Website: apple
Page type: customer-info-address
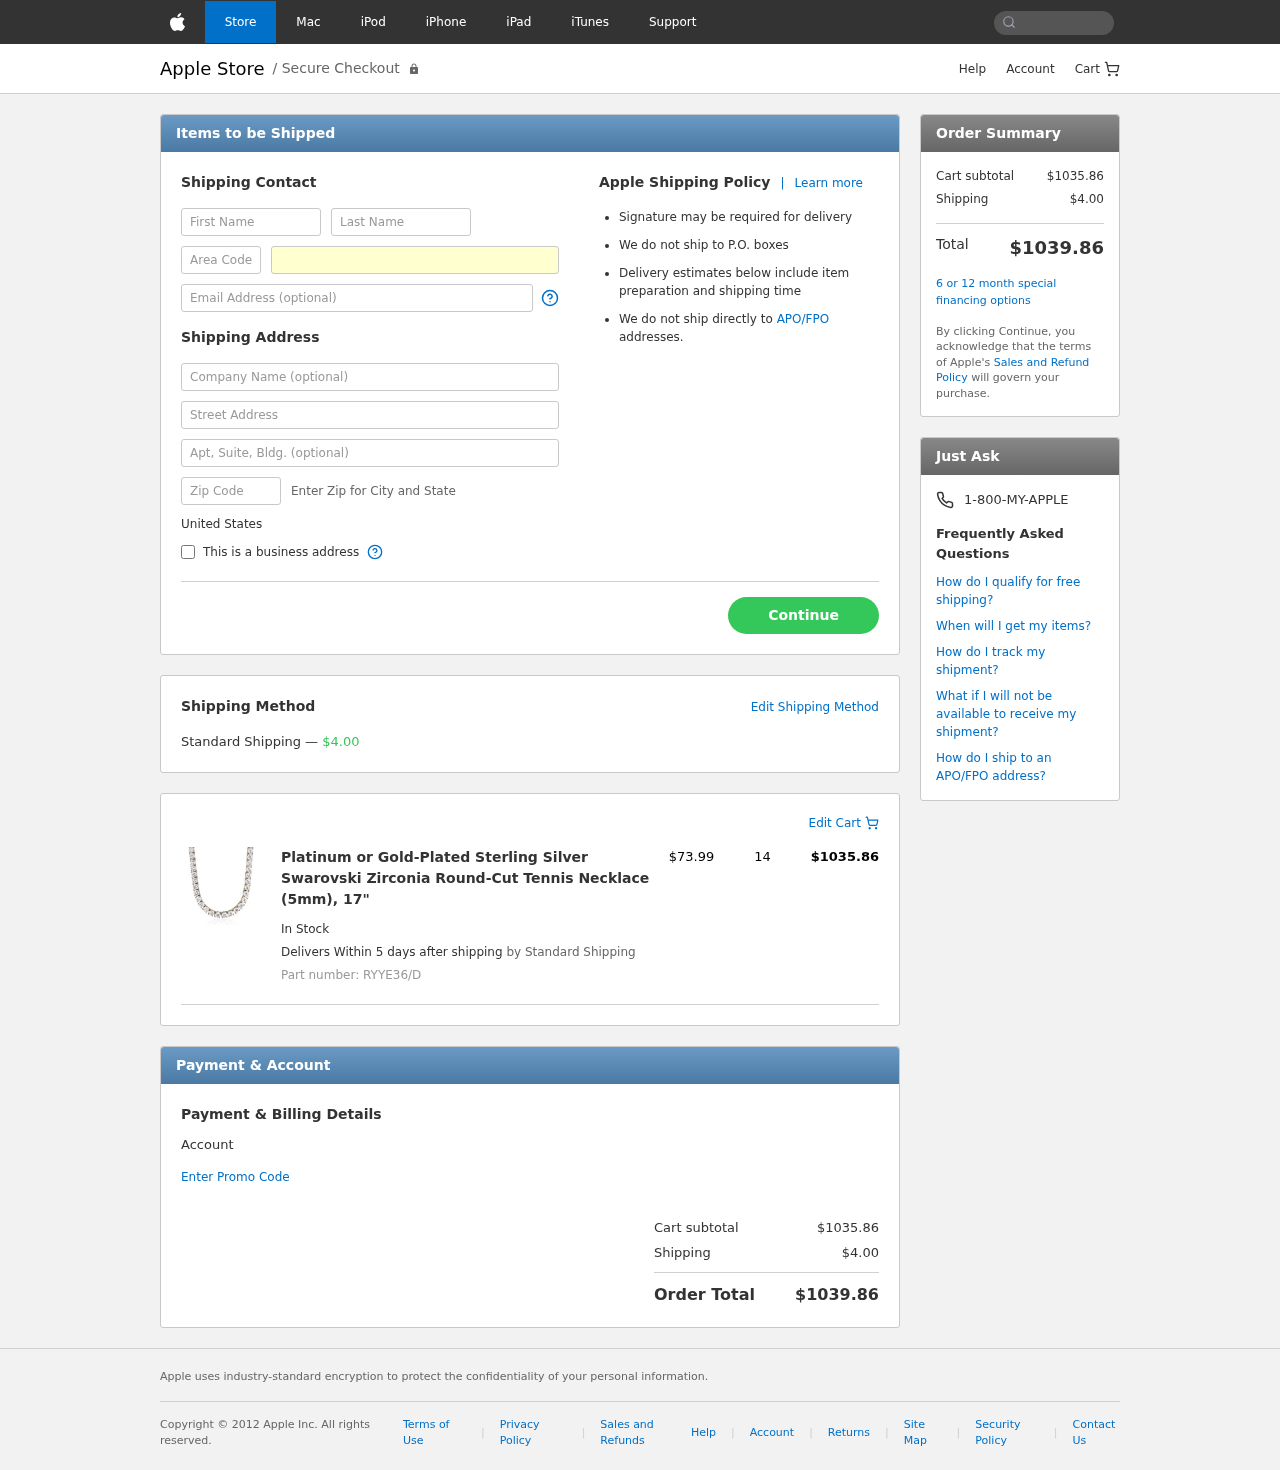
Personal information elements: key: PII_COUNTRY
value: United States
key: PII_FIRSTNAME
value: Shirley
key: PII_LASTNAME
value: Yates
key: PII_PHONE_AREA
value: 355
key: PII_PHONE_LINE
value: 3037
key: PII_EMAIL
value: syates@yahoo.com
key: PII_COMPANY
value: Ward-Mora
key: PII_STREET
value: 80255 Jenkins Brooks
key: PII_POSTCODE
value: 24746
Product elements: key: PRODUCT1_NAME
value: Platinum or Gold-Plated Sterling Silver Swarovski Zirconia Round-Cut Tennis Necklace (5mm), 17"
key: PRODUCT1_PRICE
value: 73.99
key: PRODUCT1_QUANTITY
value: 14
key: PRODUCT1_SKU
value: RYYE36/D
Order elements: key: ORDER_SHIPPING_COST
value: $4.00
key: ORDER_ITEM_TOTAL
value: $1035.86
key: ORDER_SUBTOTAL
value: $1035.86
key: ORDER_TOTAL
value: $1039.86